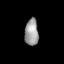
Tissue: lung
Cell type: Myeloid cells
Senescence score: 0.586
Nuclear area (px): 359
Mean DAPI intensity: 155.451